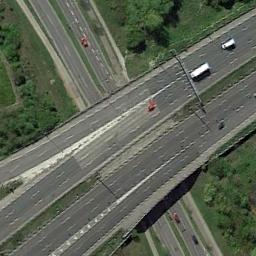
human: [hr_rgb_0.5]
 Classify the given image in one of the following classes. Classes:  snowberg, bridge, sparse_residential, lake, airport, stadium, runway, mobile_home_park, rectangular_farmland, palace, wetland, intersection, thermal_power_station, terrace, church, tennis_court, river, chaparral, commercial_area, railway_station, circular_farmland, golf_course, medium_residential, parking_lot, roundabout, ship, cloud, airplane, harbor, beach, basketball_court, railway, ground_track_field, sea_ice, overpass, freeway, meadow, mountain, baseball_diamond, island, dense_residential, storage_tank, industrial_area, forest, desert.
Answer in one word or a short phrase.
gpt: overpass